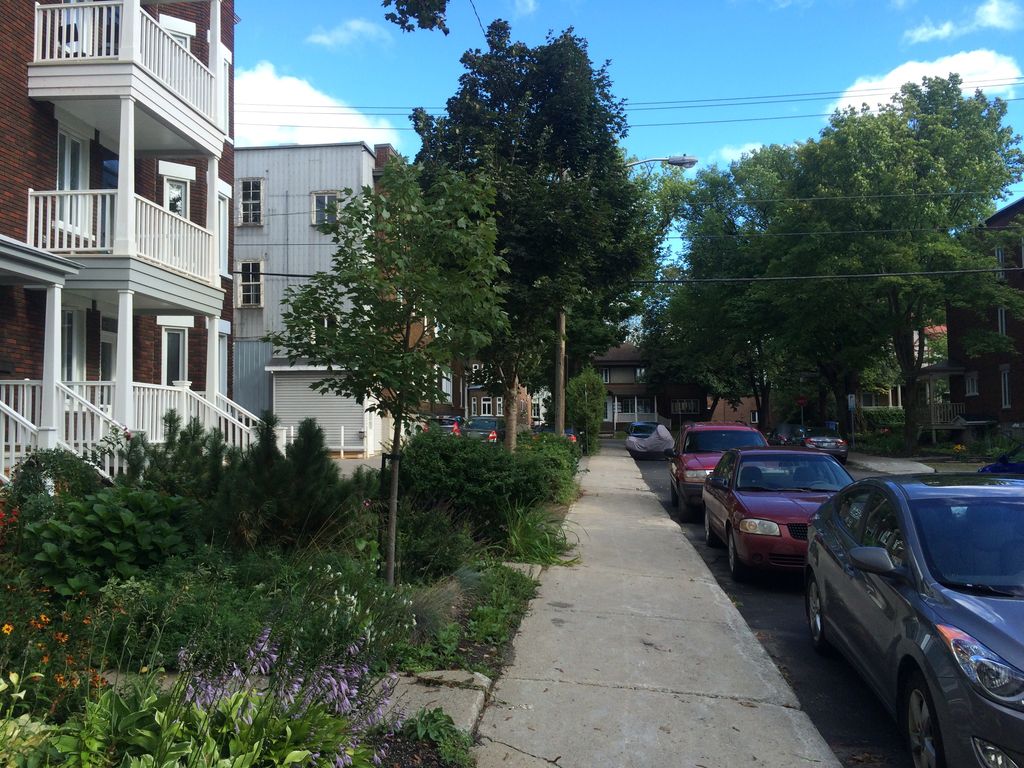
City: quebec_city